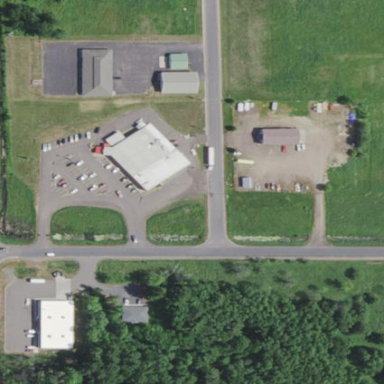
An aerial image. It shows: Commercial area.